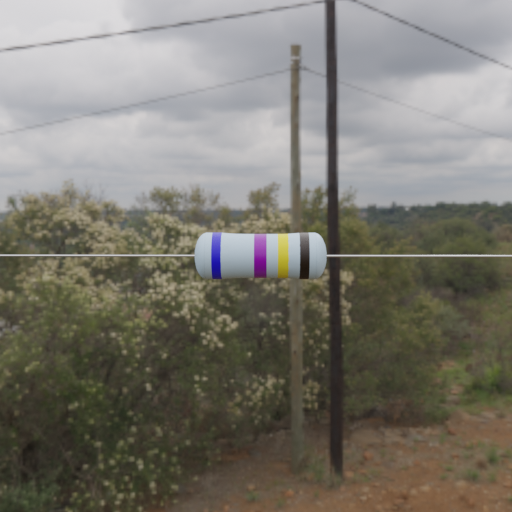
Resistor colour bands (in order): blue, violet, yellow, black